Aerial crown-view tile of a tropical tree (Barro Colorado Island, Panama), acquired 20240716:
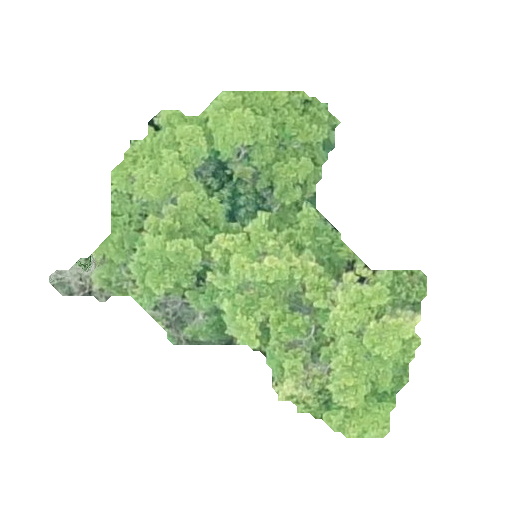
Species: Terminalia amazonia
GBIF accepted scientific name: Terminalia amazonica
Crown area: 107.218 m²